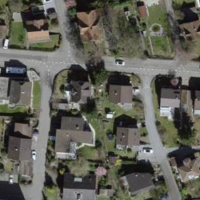
EUNIS habitat code: 54
Species observed at this site:
Tanacetum parthenium